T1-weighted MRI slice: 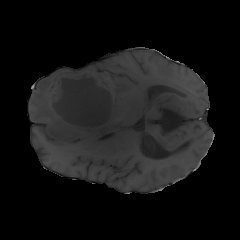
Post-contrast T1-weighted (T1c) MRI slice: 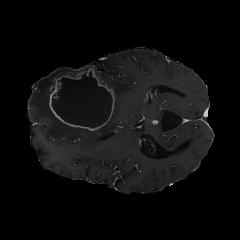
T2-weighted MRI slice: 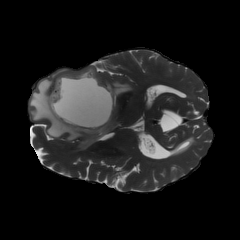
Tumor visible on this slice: yes